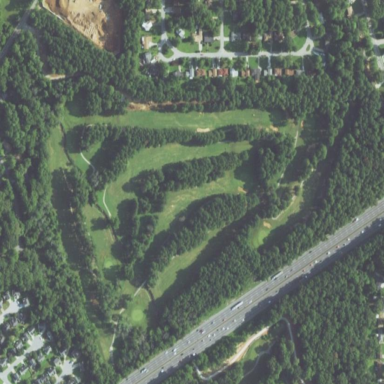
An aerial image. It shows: Golf course.